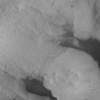
Atmospheric dust classification: not_dusty